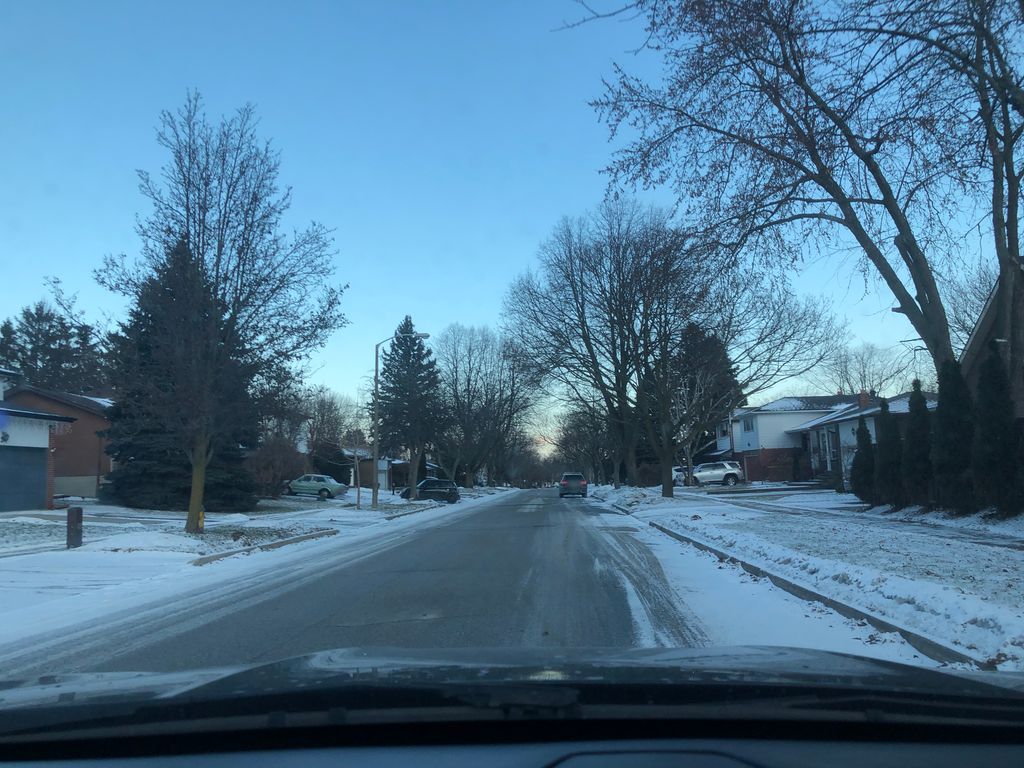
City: toronto